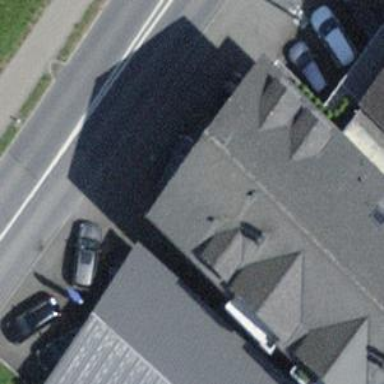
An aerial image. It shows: Car shop.